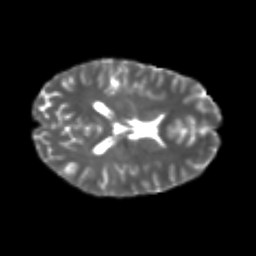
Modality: T2w
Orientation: axial
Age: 26
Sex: female
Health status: healthy
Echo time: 0.074 s